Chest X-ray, AP view. Patient: 67 years old, sex F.
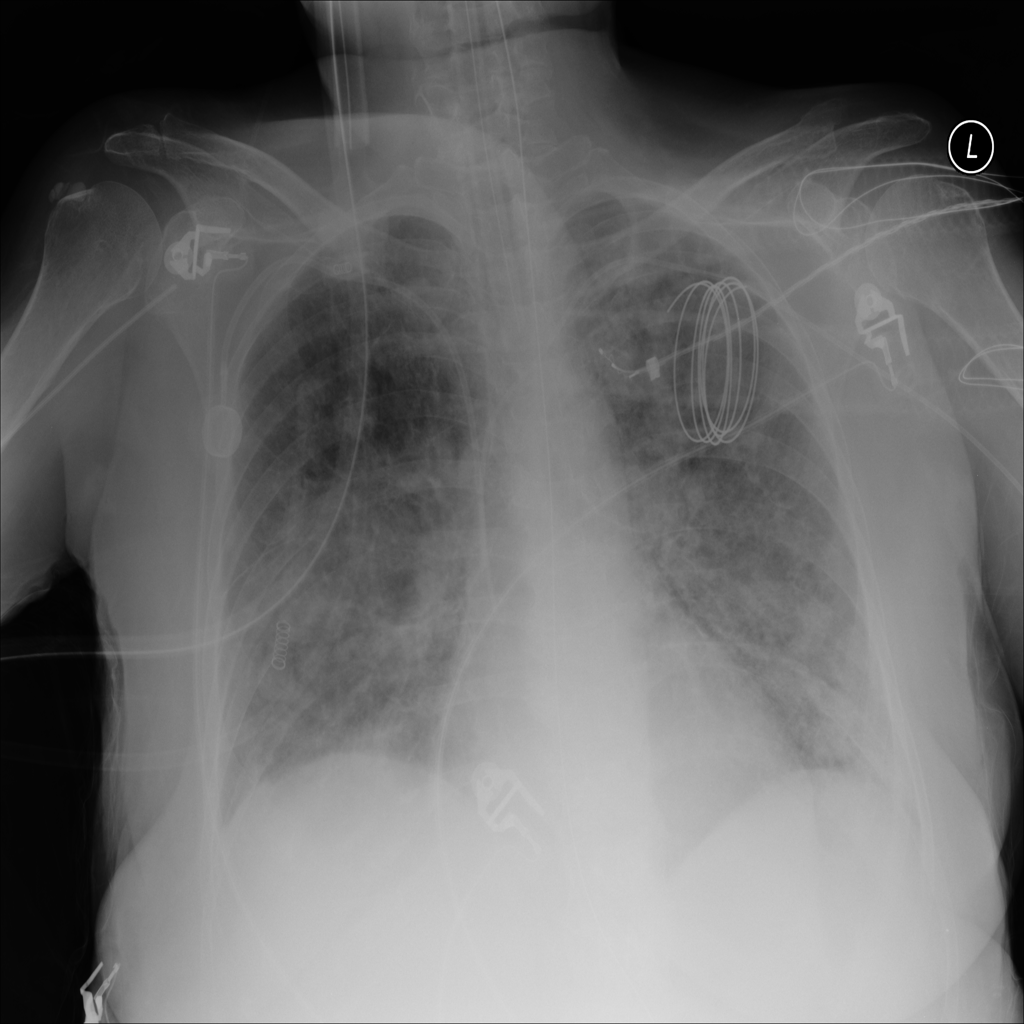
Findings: No Finding